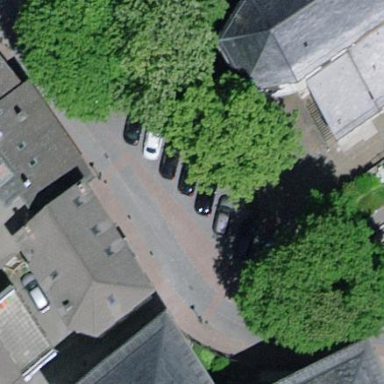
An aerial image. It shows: Parking available on the street side.